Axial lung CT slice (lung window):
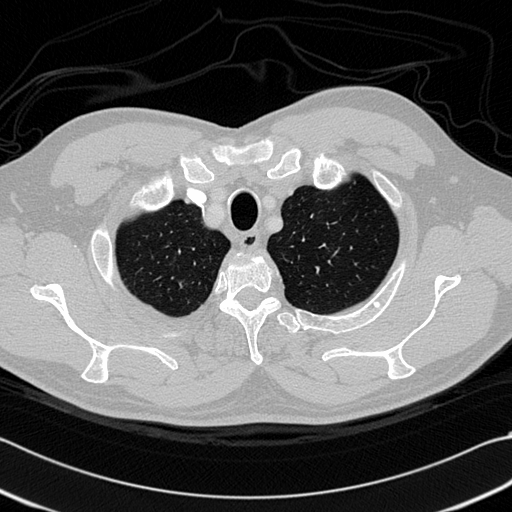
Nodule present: no